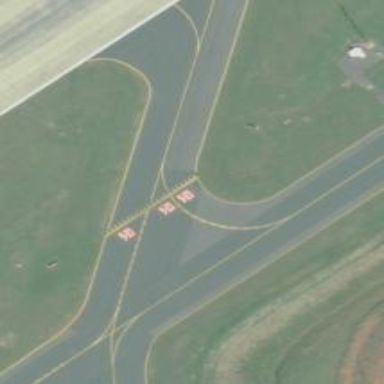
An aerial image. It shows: Image of taxiway at airport.